Field crop: tomato
Growth stage: 1
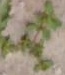
Species: portulaca